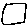
Label: square